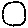
Label: circle